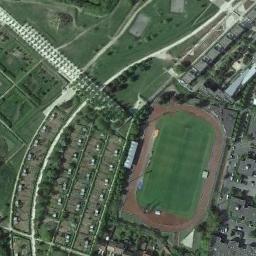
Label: ground_track_field